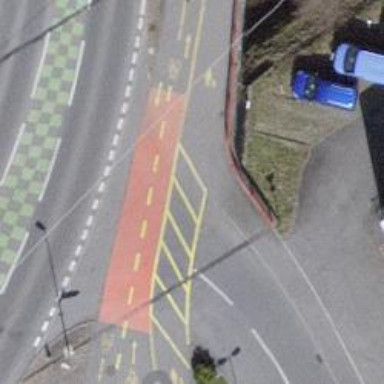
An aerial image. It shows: Marked road crossing with red surface markings.